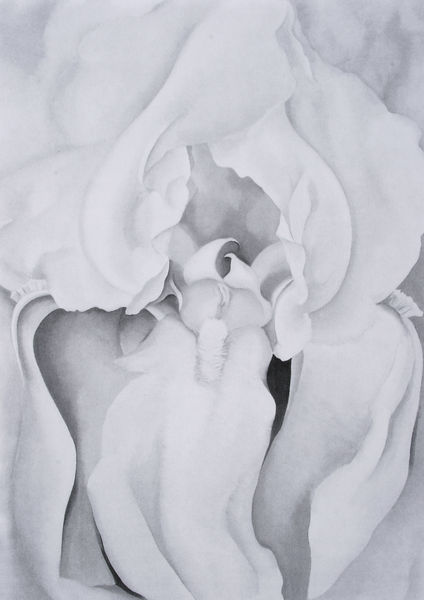
Titel: Light Iris
Künstler: Georgia O'Keeffe
Standort: Richmond (Virginia)
Institution: The Virginia Museum of Fine Arts
Schlagwörter: blätter, schatten, weiß, blume, grau, hell, licht, schwarz, blüte, rose, schleier, falten, stoff, frucht, farblos, floral, foto, fotografie, blütenblätter, form, stempel, lilie, photo, scherenschnitt, iris, schwertlilie, narbe, einfarbig, blütenblatt, erbse, nabe, orchidee, phallus, blüttenblätter, o'eeffe, o keefe, stemel